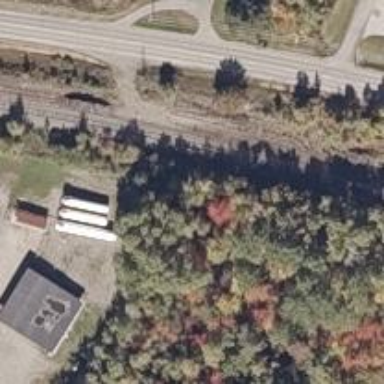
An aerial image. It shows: Abandoned railway yard is depicted.